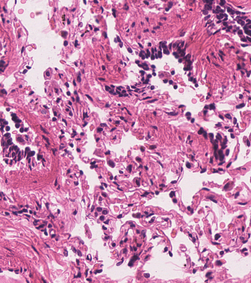
Tumor epithelial tissue: yes
Tumor-associated stroma tissue: yes
Normal tissue: no